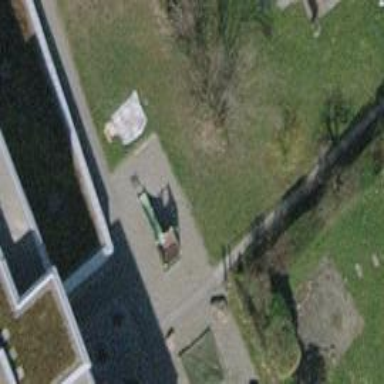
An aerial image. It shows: Playground featuring slide.